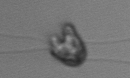
Label: flagellate_morphotype1